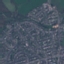
Land use / land cover class: Residential